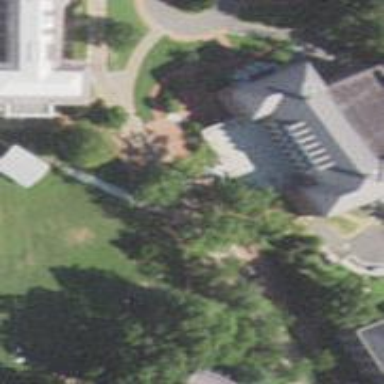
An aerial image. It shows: View of university building.